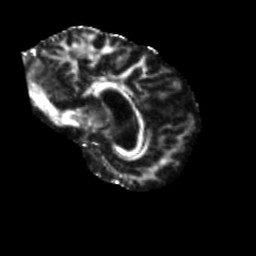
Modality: FA
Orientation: sagittal
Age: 48
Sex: male
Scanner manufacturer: siemens
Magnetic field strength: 3 T
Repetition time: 5.25 s
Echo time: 0.08 s